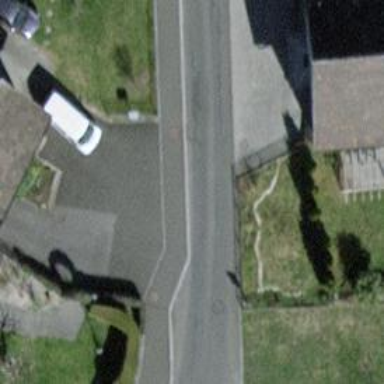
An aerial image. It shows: Unclassified road with asphalt surface. There is opposite cycleway along the road.